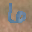
Label: 6